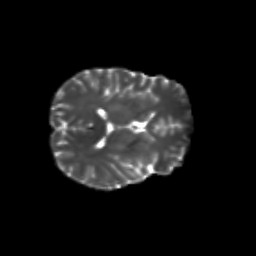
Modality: T2w
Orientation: axial
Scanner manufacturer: siemens
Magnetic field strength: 3 T
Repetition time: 9.2 s
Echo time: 0.084 s